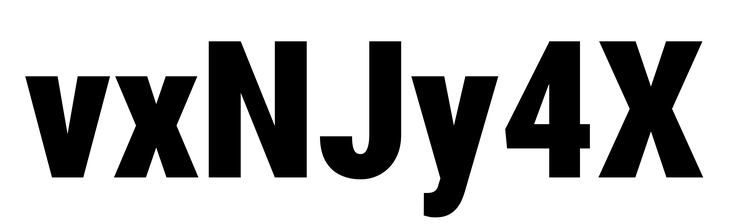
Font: Roboto_Condensed_Black